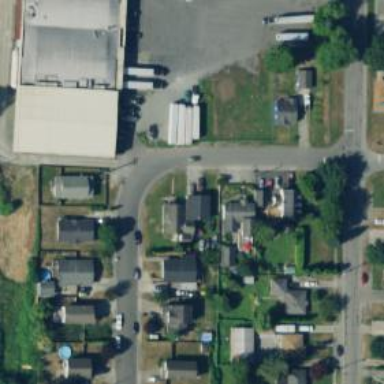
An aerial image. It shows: Residential road with sidewalk on the left side.